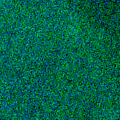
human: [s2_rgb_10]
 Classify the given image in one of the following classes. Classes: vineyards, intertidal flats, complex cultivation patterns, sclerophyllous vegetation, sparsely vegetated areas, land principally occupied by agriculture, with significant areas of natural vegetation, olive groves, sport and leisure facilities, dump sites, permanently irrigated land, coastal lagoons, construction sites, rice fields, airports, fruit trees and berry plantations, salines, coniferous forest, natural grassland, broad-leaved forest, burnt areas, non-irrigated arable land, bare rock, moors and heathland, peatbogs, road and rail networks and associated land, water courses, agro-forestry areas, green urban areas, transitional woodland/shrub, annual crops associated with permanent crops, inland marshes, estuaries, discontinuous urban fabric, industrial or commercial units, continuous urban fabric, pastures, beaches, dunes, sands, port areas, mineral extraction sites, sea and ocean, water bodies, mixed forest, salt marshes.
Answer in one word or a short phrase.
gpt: sea and ocean